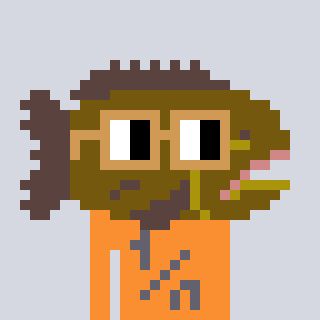
a pixel art character with square brown glasses, a grouper-shaped head and a orange-colored body on a cool background